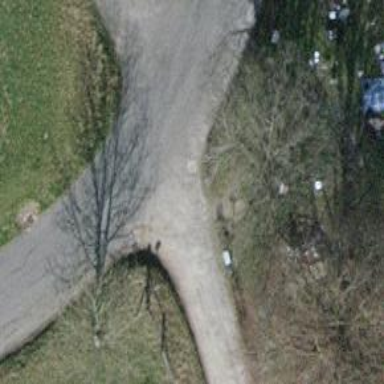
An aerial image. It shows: Unclassified road with asphalt surface.